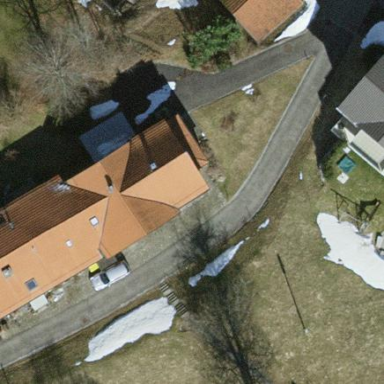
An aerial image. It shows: Simple house.